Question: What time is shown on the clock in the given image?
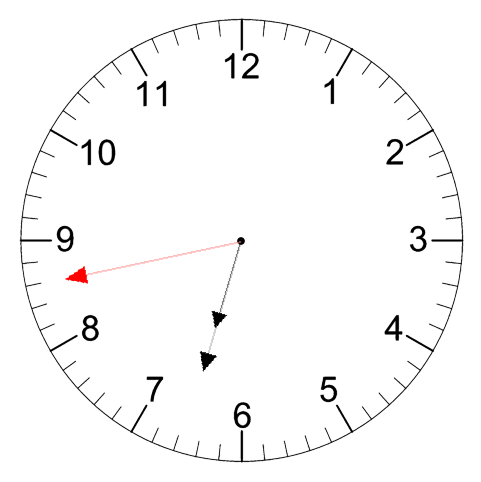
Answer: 06:32:43